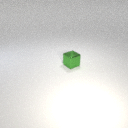
small green metal cube